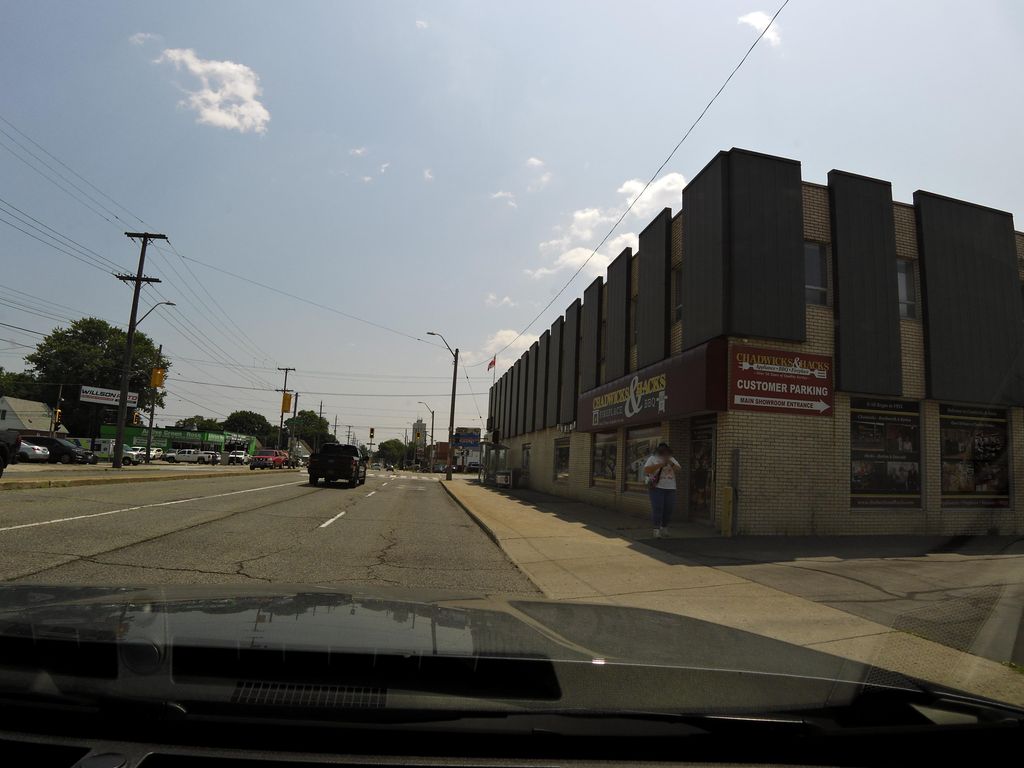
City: hamilton